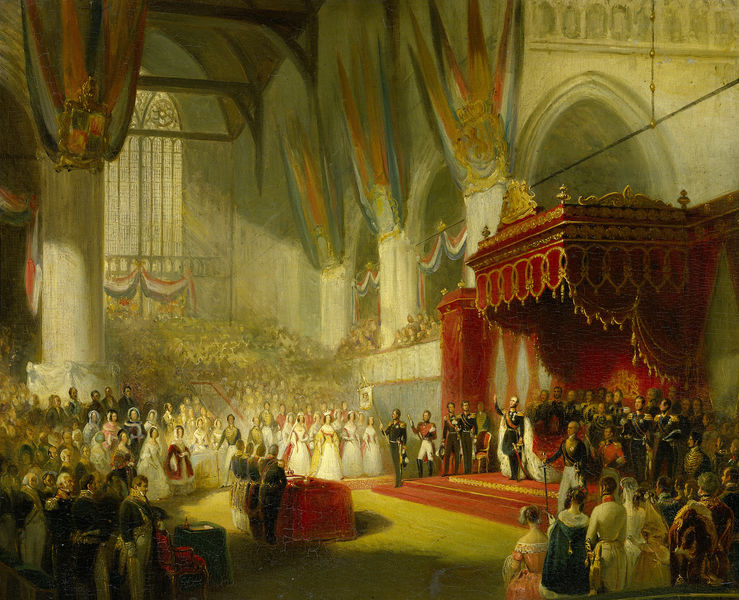
Titel: De inhuldiging van koning Willem II in de Nieuwe Kerk te Amsterdam, 28 november 1840
Künstler: Nicolaas Pieneman
Standort: Amsterdam
Institution: Rijksmuseum
Schlagwörter: blau, gemälde, mann, schatten, umhang, frauen, menschen, damen, fenster, kleider, licht, männer, weiss, haus, rot, malerei, versammlung, innenraum, kirche, gold, adel, fahnen, trikolore, hof, empore, friedrich, kaiser, könig, soldaten, stufen, podest, militär, uniform, uniformen, napoleon, herrscher, zeremonie, festlich, menschenmenge, rathaus, girlanden, spitzbogen, krönung, trepe, baldachin, hofstaat, maßwerk, versaille, festsaal, eid, vereidigung, frnkreich